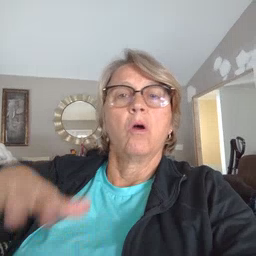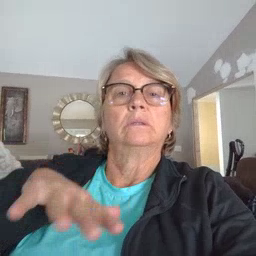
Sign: backyard